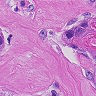
Metastatic tissue present: yes